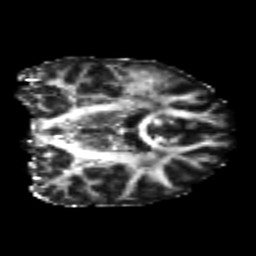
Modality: FA
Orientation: coronal
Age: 25
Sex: male
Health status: healthy
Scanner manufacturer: philips
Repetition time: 7.385 s
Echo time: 0.08599 s